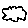
Label: cloud